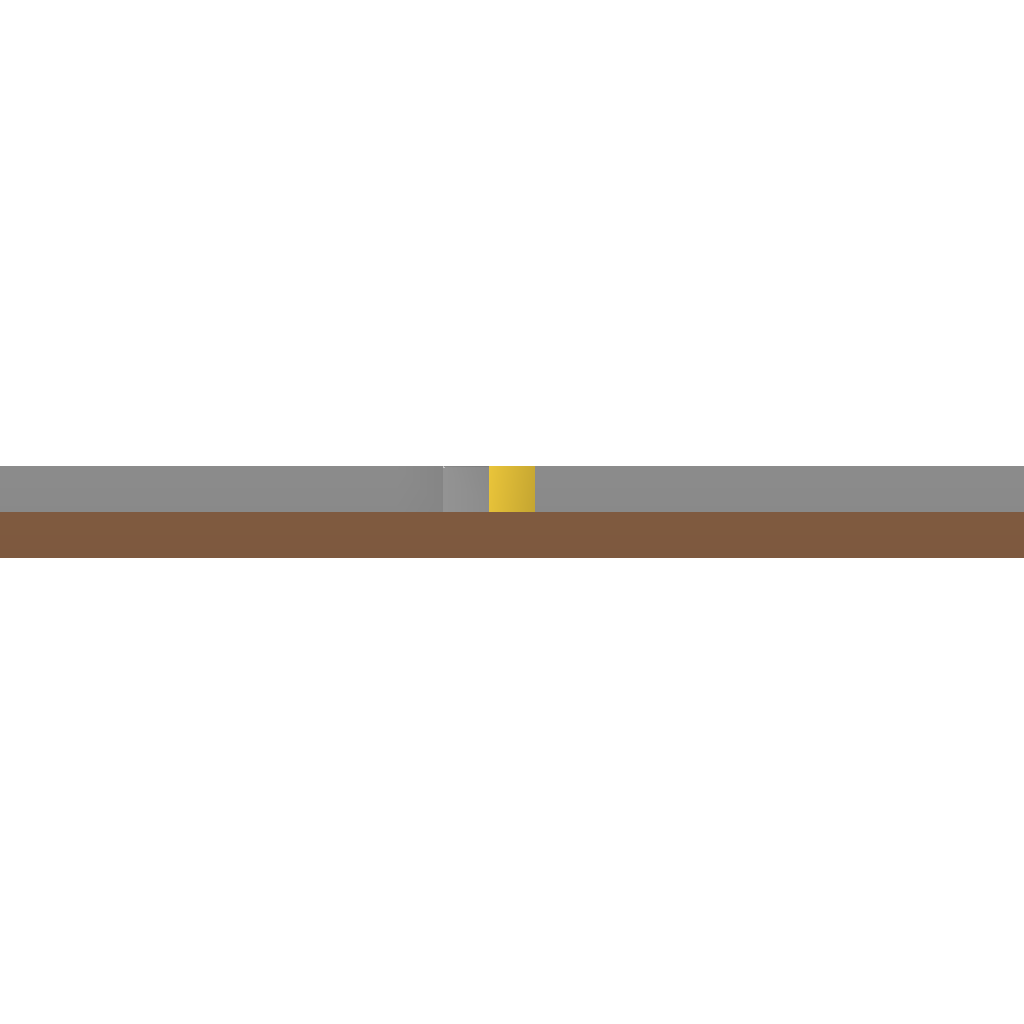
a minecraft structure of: Gold Well